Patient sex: F
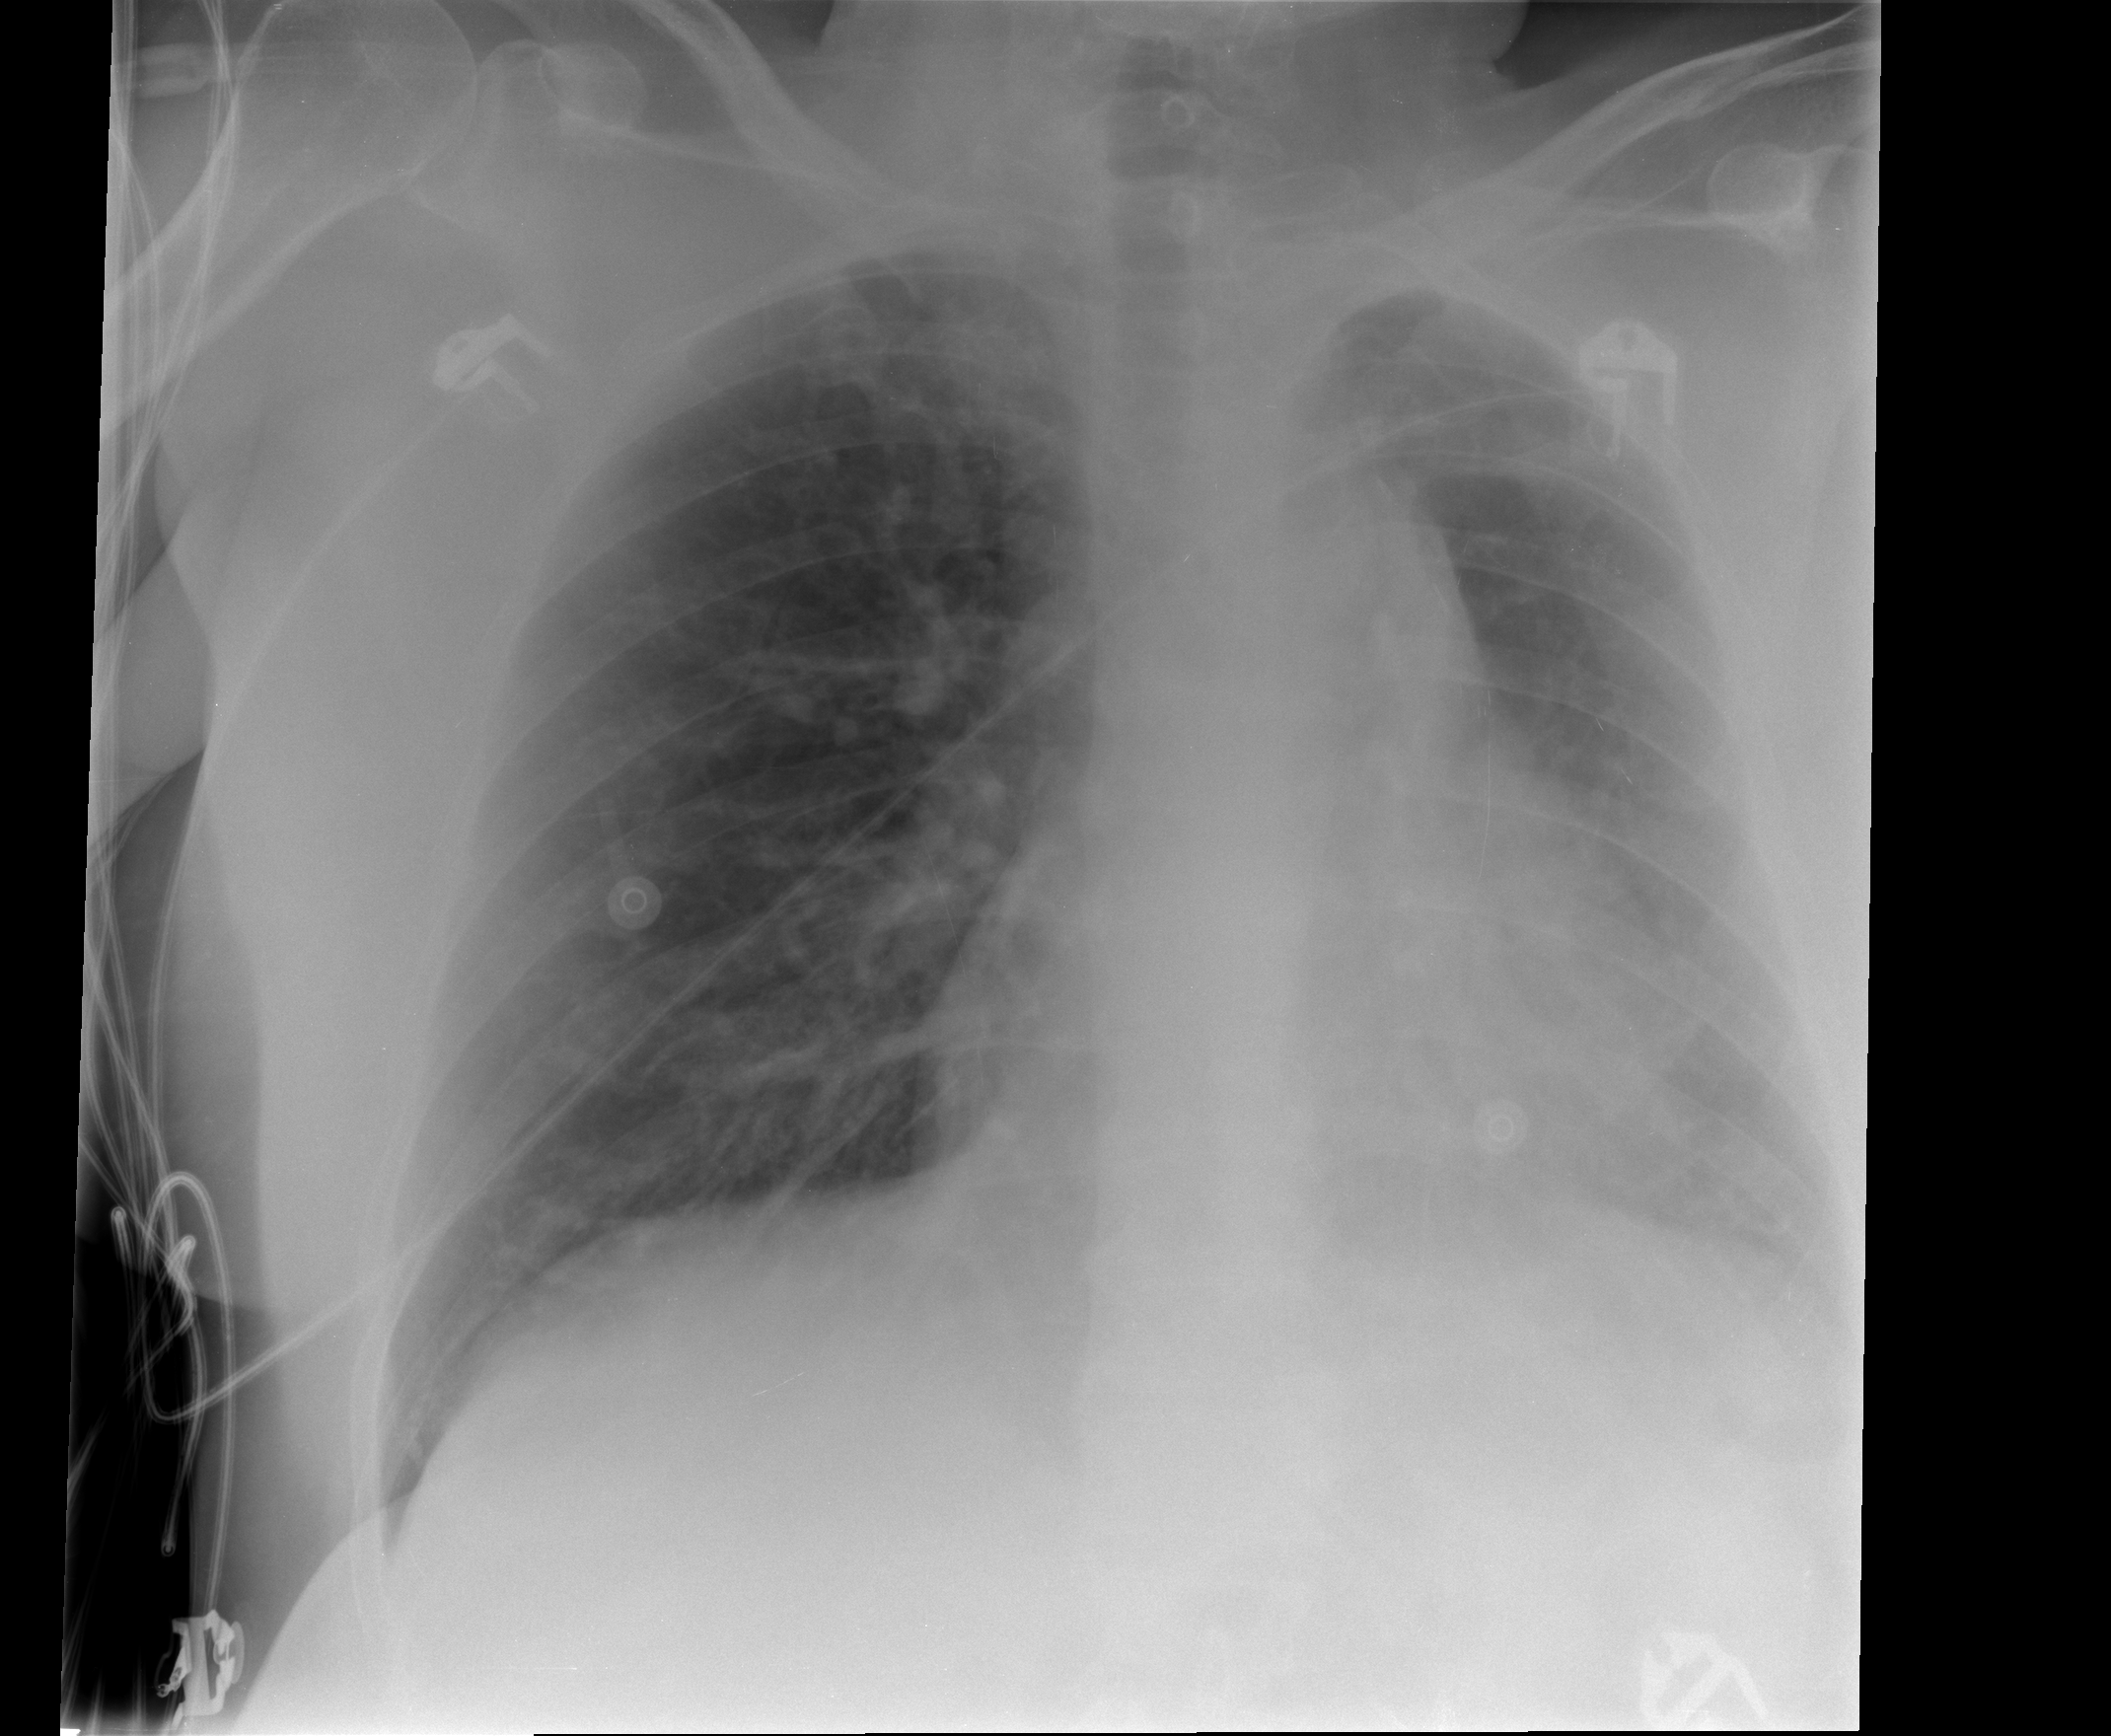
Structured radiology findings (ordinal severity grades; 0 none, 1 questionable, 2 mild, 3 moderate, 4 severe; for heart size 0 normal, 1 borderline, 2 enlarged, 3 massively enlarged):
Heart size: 2
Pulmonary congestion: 0
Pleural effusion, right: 0
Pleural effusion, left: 3
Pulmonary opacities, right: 0
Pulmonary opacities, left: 0
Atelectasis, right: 0
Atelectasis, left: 3